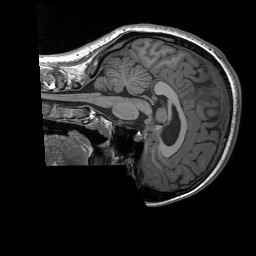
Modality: T1w
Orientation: sagittal
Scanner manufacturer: siemens
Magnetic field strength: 3 T
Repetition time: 1.76 s
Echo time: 0.0022 s